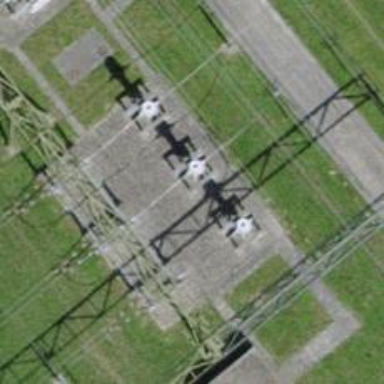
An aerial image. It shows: Bay for power lines.